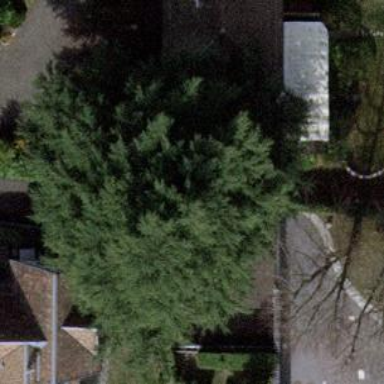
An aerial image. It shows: Evergreen tree with needle-leaved leaves.